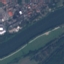
Land use / land cover: River